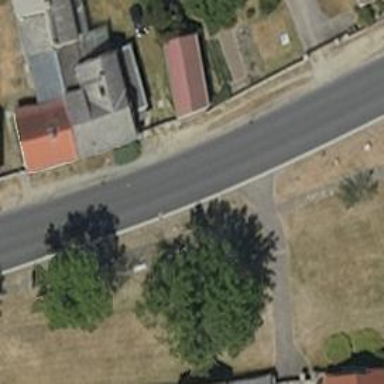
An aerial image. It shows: Asphalt road classified as primary highway.